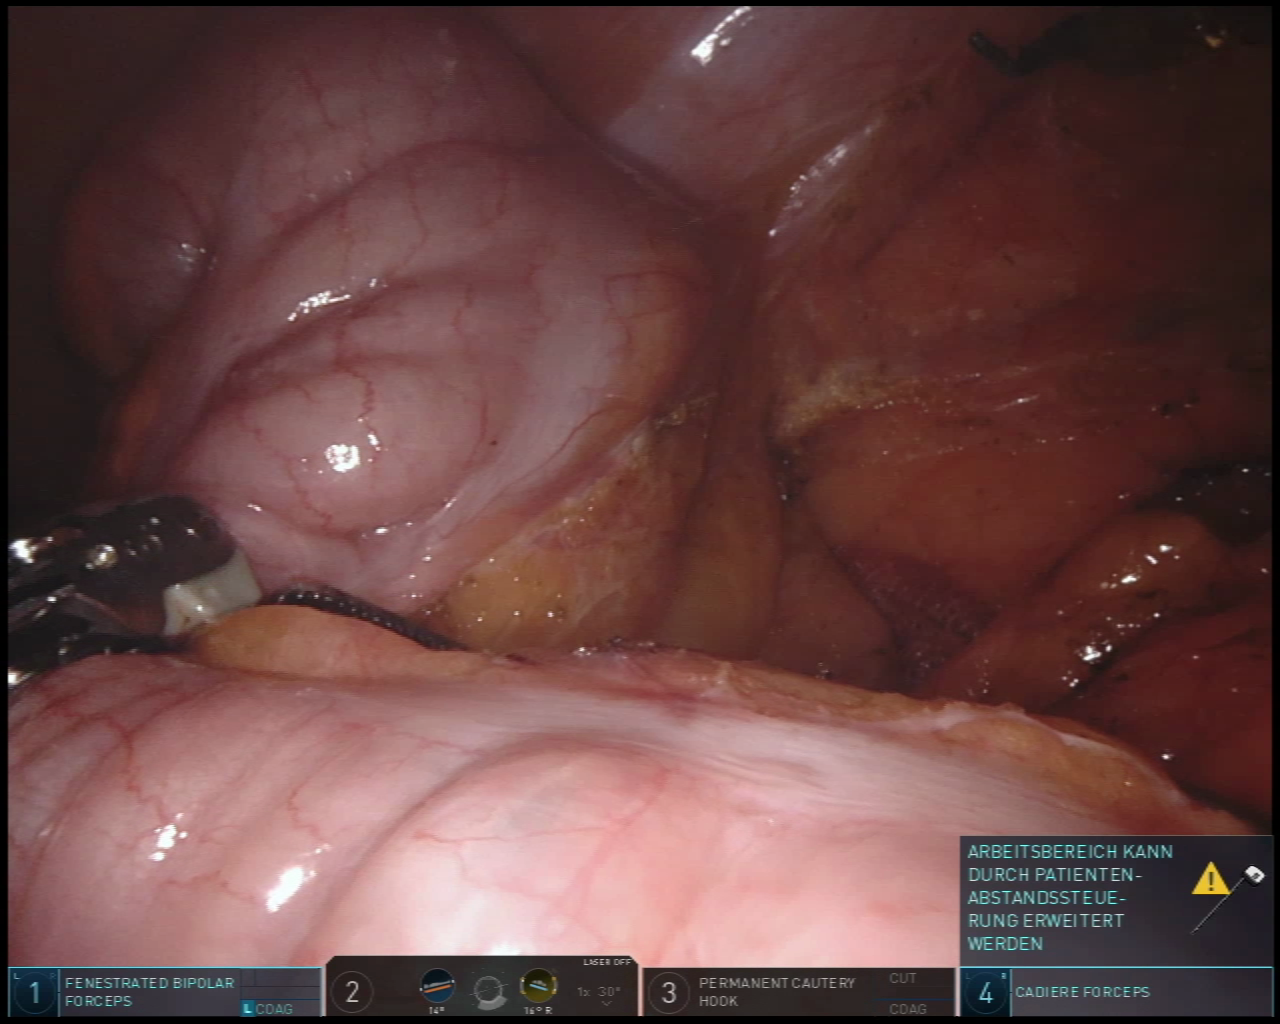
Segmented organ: colon
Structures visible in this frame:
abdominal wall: yes
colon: yes
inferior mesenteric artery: no
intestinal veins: no
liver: no
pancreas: no
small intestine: no
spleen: no
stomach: no
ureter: no
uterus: no
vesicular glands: no